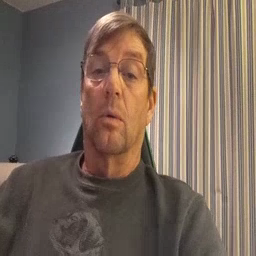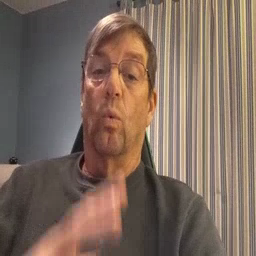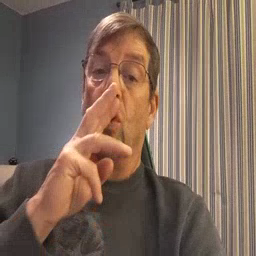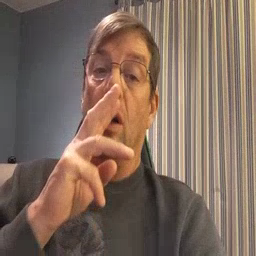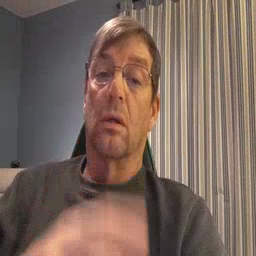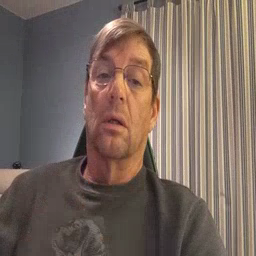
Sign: water